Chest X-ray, PA view. Patient: 34 years old, sex M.
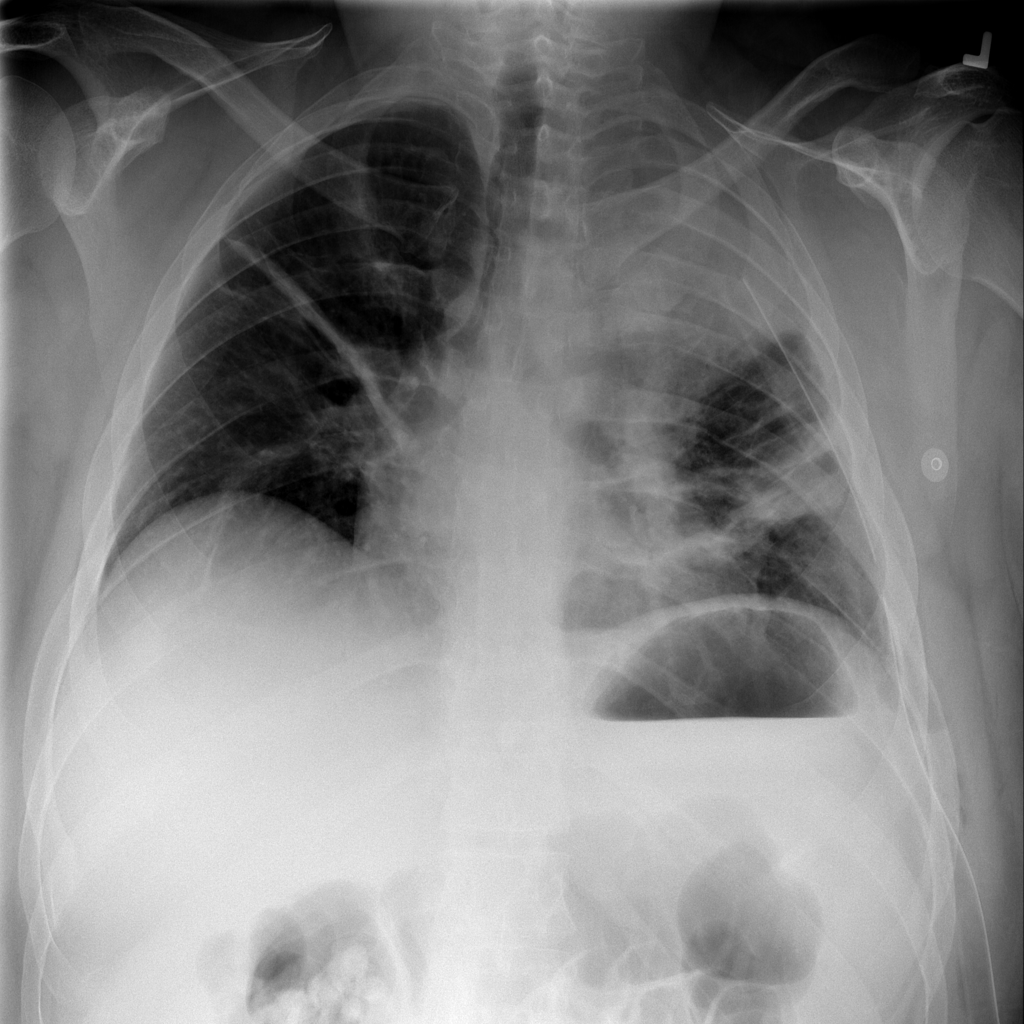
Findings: Atelectasis, Effusion, Mass, Nodule